Question: Today when I open my project, there is some problem in my folder hierarchy, you can see the below, there is no packages here:
<URL>
In general, the common folder hierarchy should like this:

I have tried reopen the project and reopen my IntelliJ IDEA.
Both do not work.
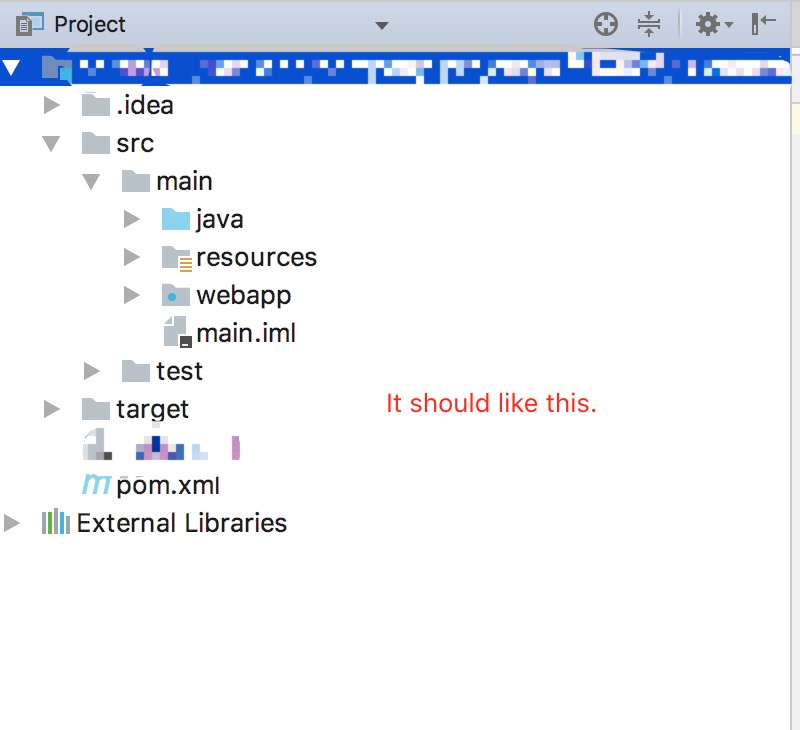
Answer: Delete '.idea' directory and '*.iml' files, then 'pom.xml' from the Welcome screen.
This issue can happen if '.idea/modules.xml' is corrupted or if any of the '*.iml' files are not found/invalid.
Reimporting the project from Maven should help. In case it doesn't work, <URL> for diagnostics.